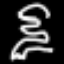
Label: frog